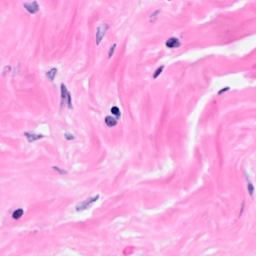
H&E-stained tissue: Breast